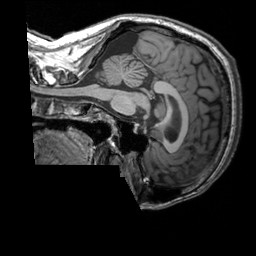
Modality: T1w
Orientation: sagittal
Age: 32
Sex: male
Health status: healthy
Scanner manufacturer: siemens
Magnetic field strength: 3 T
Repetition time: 2.3 s
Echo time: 0.00303 s